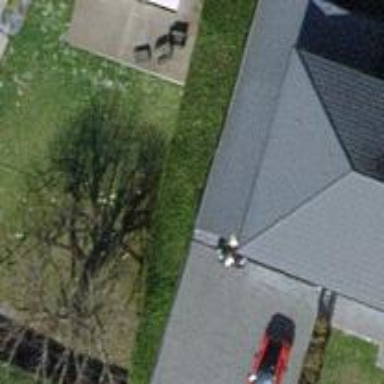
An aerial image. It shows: Garage.